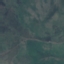
Land use / land cover: HerbaceousVegetation